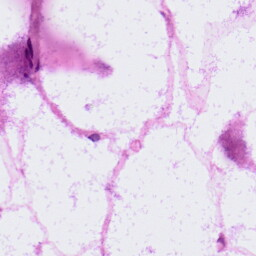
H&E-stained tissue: LymphNode